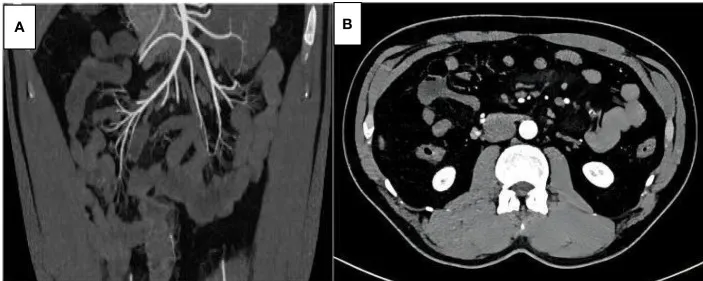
Three-dimensional enhanced abdominal CT scan (A transverse view, B coronal view) 20 months after surgery: no recurrence of small intestinal lipomatosis was observed.
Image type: radiology (ct)